Question: Most of the idea is in the title, I just would like to know if it is possible to start 2 emulators at the same time with 2 different locale (to test the I18n of my app). If there was a way of doing it in Eclipse, that would be greater...
Something like
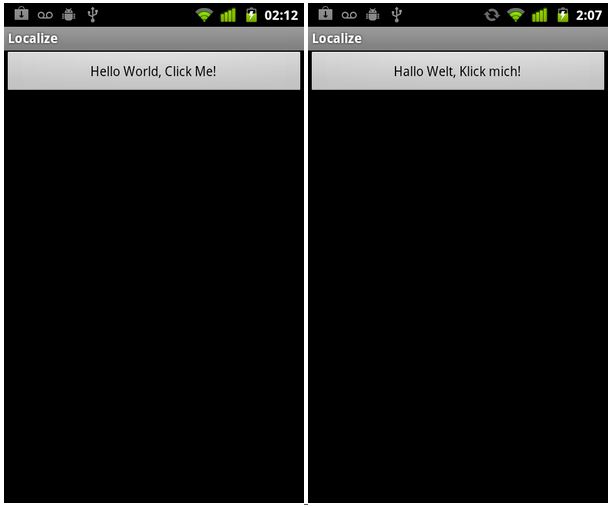
Answer: If you click the Button for starting the emulator in Eclipse (the litlle mobile phone) Eclipse should open a dialog that lets you choose which android virtual device (AVD) you want to start. You can create a second AVD in this dialog and then start them both after each other.
Now you have to change the locale of one of the emulators to the wanted language. The emulator should save this settings so you have to configure this only once.